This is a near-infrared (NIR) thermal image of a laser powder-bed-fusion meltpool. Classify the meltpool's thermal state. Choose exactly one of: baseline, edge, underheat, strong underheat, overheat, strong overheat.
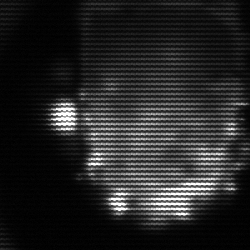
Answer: baseline